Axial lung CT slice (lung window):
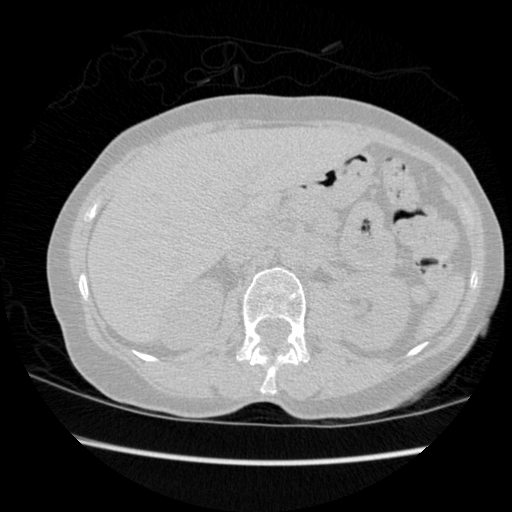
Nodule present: no